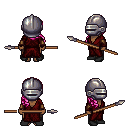
a pixel art fantasy rpg character, female body template, human, dark skin, red robe, robe skirt, pink right-swept hairstyle, metal helm, leather bracers, black shoes, spear, four views (front, back, left, right), 2x2 character sprite sheet, small pixel art, hard edges, no anti-aliasing